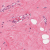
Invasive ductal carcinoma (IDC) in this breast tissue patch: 0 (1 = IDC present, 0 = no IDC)